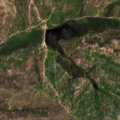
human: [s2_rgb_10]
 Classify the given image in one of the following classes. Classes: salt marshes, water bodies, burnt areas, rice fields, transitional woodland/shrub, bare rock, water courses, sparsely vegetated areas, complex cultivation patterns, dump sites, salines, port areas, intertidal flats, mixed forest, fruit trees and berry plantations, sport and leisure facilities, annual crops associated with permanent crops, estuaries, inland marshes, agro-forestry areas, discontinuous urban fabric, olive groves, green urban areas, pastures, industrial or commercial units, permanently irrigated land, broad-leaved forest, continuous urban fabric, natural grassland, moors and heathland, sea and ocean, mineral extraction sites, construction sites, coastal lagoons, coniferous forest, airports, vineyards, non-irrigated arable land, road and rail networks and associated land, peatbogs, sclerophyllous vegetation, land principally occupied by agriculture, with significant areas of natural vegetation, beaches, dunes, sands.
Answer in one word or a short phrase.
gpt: permanently irrigated land, agro-forestry areas, broad-leaved forest